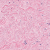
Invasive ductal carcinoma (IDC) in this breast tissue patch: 0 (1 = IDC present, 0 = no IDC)